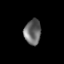
Tissue: skin
Cell type: Others
Senescence score: 0.7928
Nuclear area (px): 414
Mean DAPI intensity: 105.106